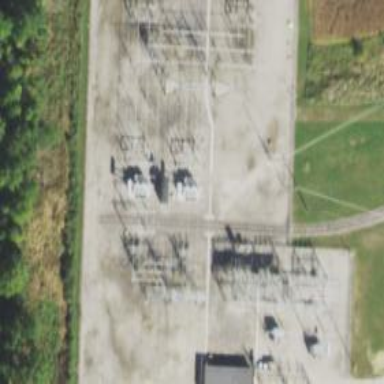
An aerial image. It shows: Switch for power supply.